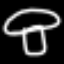
Label: mushroom